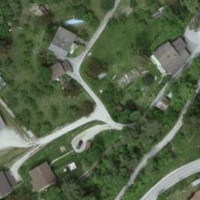
EUNIS habitat code: 43
Species observed at this site:
Lathraea squamaria